You are looking at raw rotor-rig vibration samples arranged as a grayscale image. Classify the rotor condition as one of: normal, misalignment, unbalance, looseness.
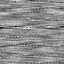
Answer: misalignment